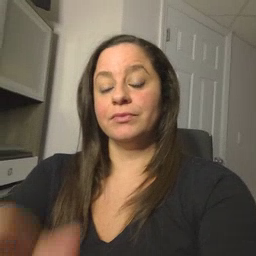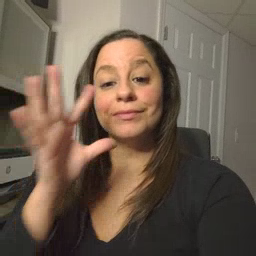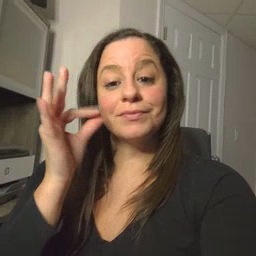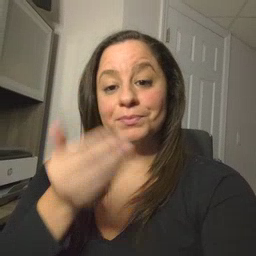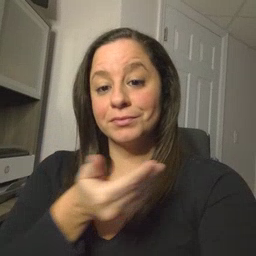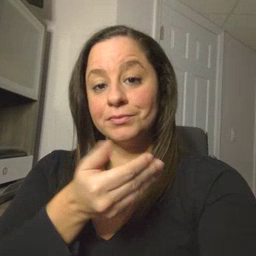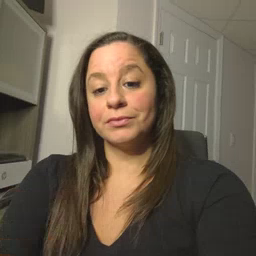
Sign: kitty